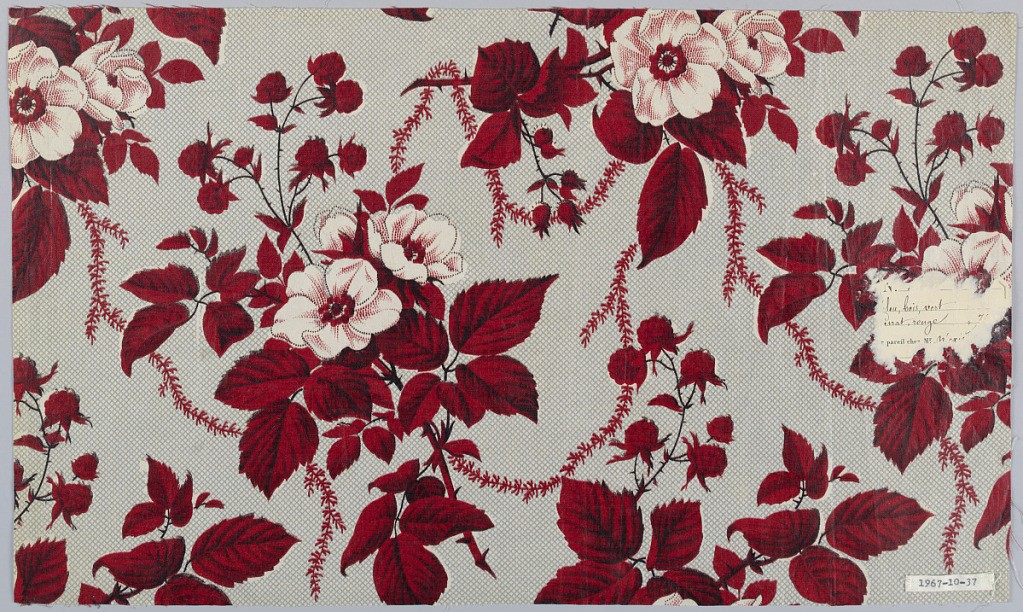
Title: Textile
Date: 1851–63
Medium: cotton Technique: printed by engraved roller and block printed
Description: Ground printed in grey, by molette, in minute all-over disapered pattern; clusters of white moss roses, red raspberries and foliage connected by slender meandering vine, are printed over the molette ground.